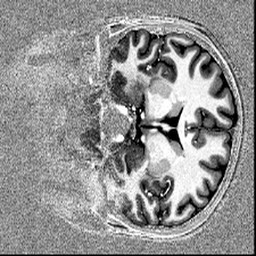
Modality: T1w
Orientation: coronal
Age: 26
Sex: male